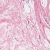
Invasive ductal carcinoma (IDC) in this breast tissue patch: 0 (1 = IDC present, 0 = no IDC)